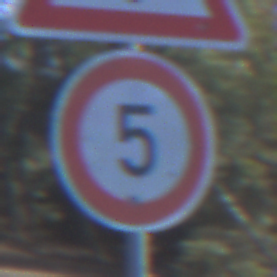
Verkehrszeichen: Geschwindigkeit5
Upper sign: Gefahrenstelle
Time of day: MorningAfternoon
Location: Outdoor (Nature)
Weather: Clear
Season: NotSpecified
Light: Natural